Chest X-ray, PA view. Patient: 45 years old, sex M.
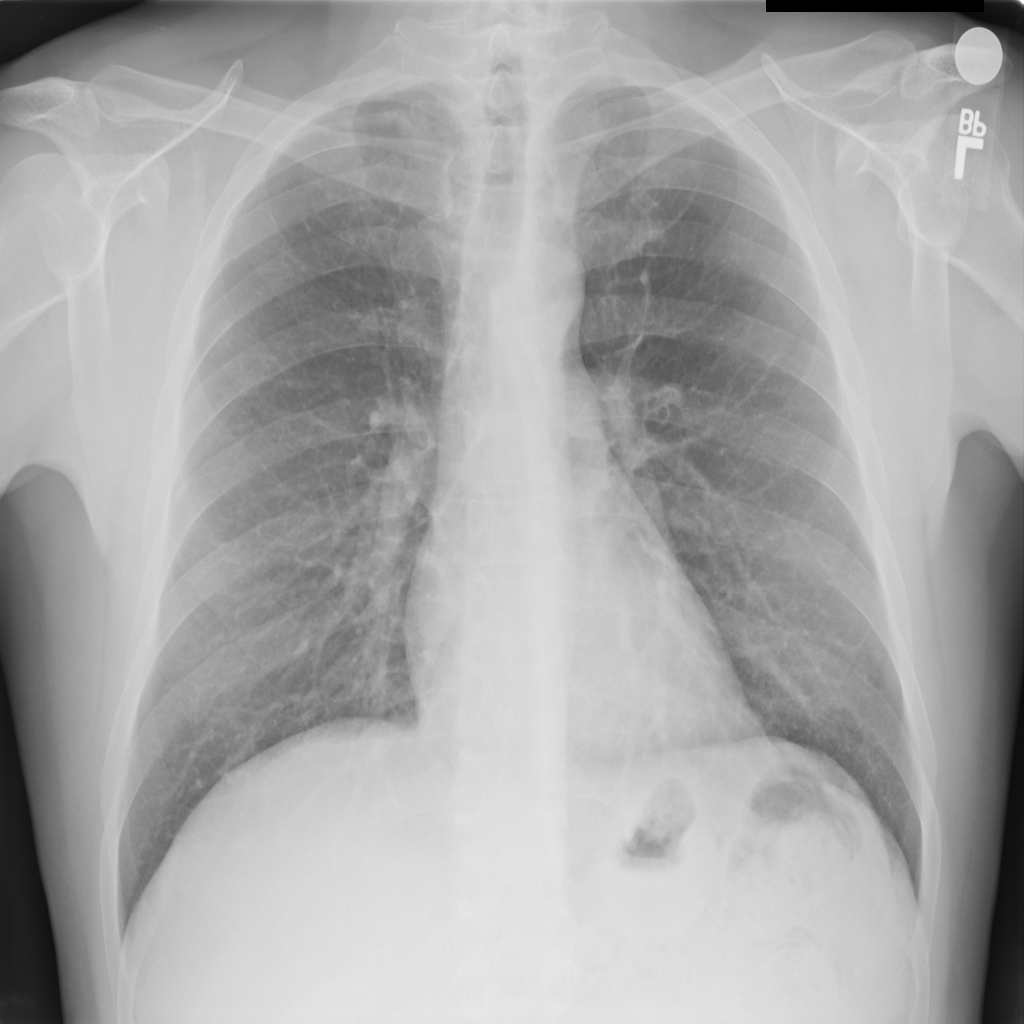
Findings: No Finding